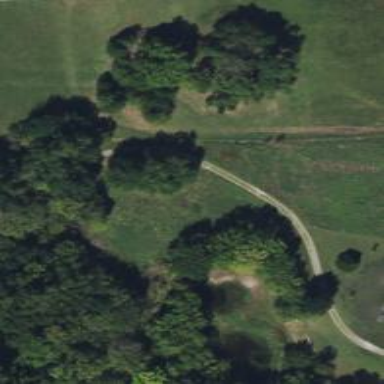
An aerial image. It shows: Driveway.